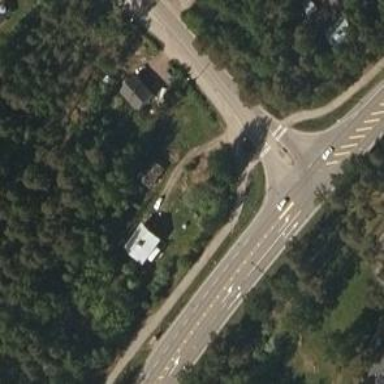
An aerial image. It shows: Asphalt cycleway.